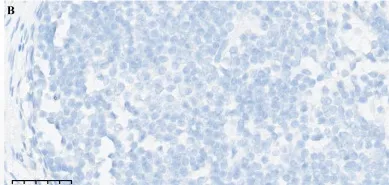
40X. Depicted HER2 (1+) in tumor cells.
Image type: pathology (acid_fast)